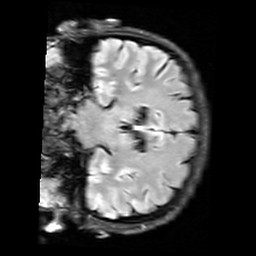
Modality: FLAIR
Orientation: coronal
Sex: female
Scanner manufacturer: siemens
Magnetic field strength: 3 T
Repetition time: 10 s
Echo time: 0.09 s